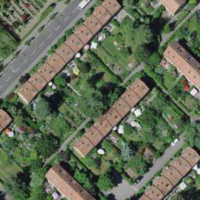
EUNIS habitat code: 55
Species observed at this site:
Onopordum acanthium
Sonchus asper